Current action and preconditions to check: trajectory_clear

Your task: For each precondition in the list above, predict whether it will hold at this action.

Consider the current scene as observed from the mobile robot's camera, and analyze the predicted future states of all dynamic agents (e.g., people, animals, vehicles, or any moving entities) within the NEXT SECOND.

IMPORTANT: Only answer "very likely" if you are absolutely certain—based on strong, clear evidence—that a dynamic agent will violate the precondition in the predicted future state. Do NOT answer "very likely" for unlikely, ambiguous, or low-probability risks.

Ask yourself for each precondition: Is there a high probability, with clear and convincing evidence, that the predicted future states of any dynamic agent will interfere with the predicted future state of the currently executing action within the NEXT SECOND, causing that precondition to fail?

Assess the risk level based on these predictions. Use "likely" or "very likely" if motions create a clear risk of interference.

Use "neutral" or "improbable" if agents are nearby but their predicted paths are clearly diverging or non-conflicting.

Failure Risk Categories: "very improbable", "improbable", "neutral", "likely", "very likely"

Answer Format: Output ONLY the probability_of_failure value from these categories: "very improbable", "improbable", "neutral", "likely", "very likely"

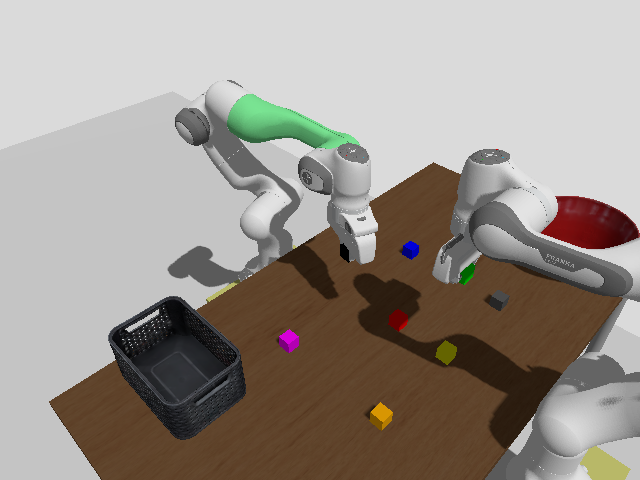

Answer: improbable